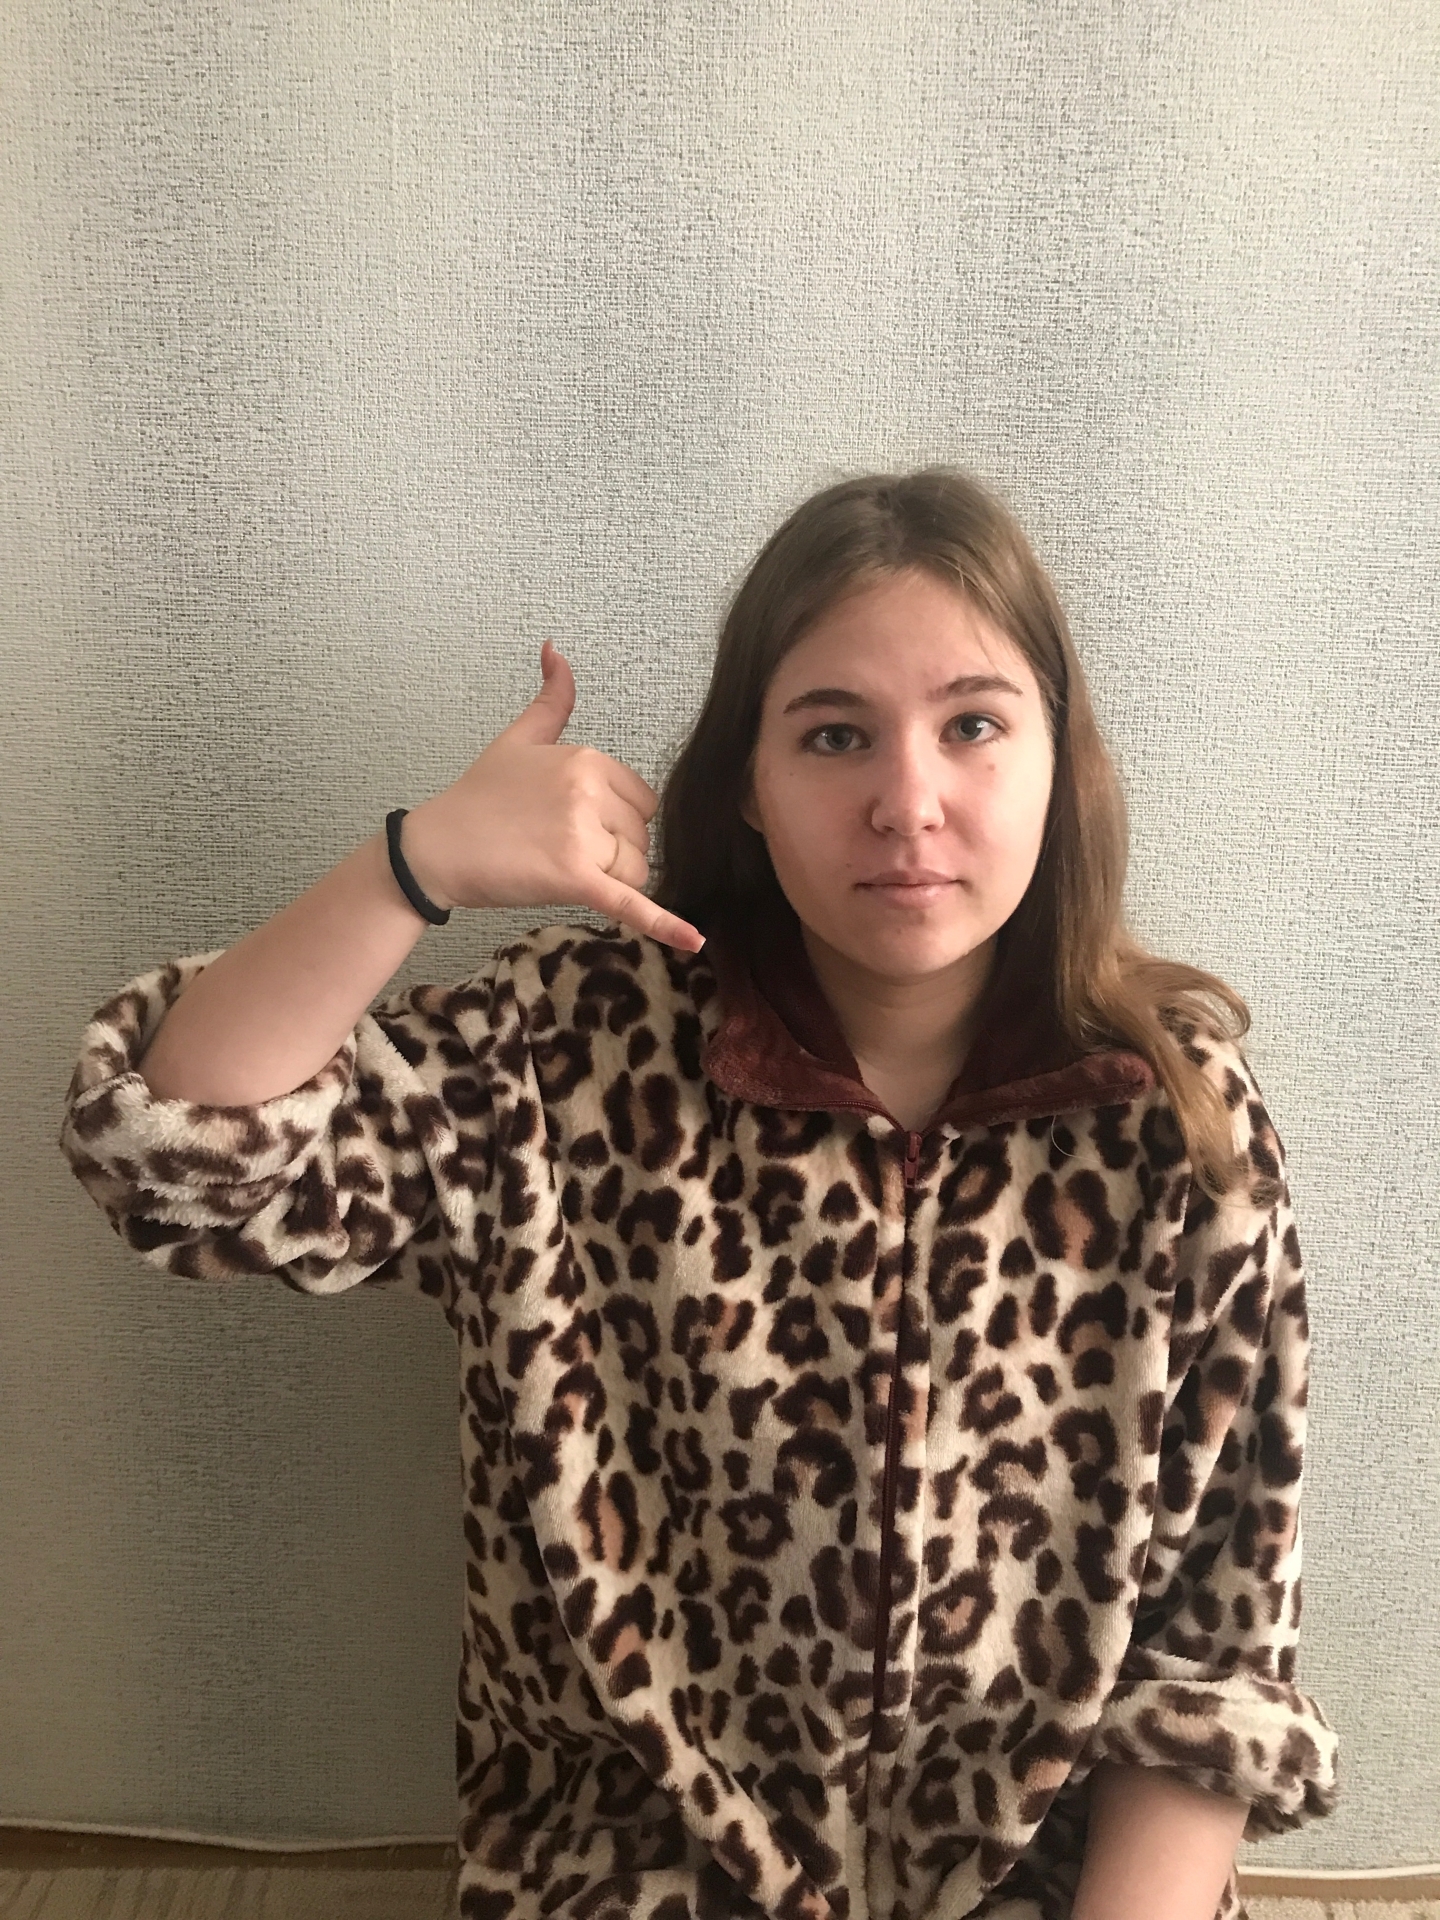
Label: clear